Question: I have a column graph chart in SSRS 2008 R2 and now I want to display the values as a percent. Currently it just displays the sum totals. My dataset looks like:
'''
people_count facility met_reqs
12 Chattanooga, TN 0
9 Clarksville, TN 0
6 Columbia, TN 0
51 Chattanooga, TN 1
22 Clarksville, TN 1
28 Columbia, TN 1
'''
As you can see, each city has two rows: the first row is the count of persons who did not meet requirements and the second row is for each city which did meet reqs.
'''
Where my last query is:
select
count(distinct people_id) as people_count,
facility,
case when total_los/total_visits *3/7 >= 1 then 1 else 0 end met_reqs
from #final
group by facility, case when total_los/total_visits *3/7 >= 1 then 1 else 0 end
'''
Currently I have this chart to display the sum of people_count for Chart Values, Category Group = facility, and Series Group = met_reqs.
This looks like:

But now for the Y-axis I want this to instead display percentage of persons/facility who met the requirements. How can I do this? So the Y-axis should instead have a range of 0-100%.
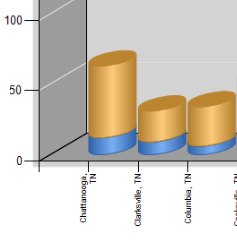
Answer: Have you considered a chart?

If you change your existing setup this seems to achieve your requirements:

If this isn't what you're after, can you please update your questions with some more details?
OK, to meet the specific requirement of displaying % Meeting Requirements only. With the same Dataset, use a Chart type of (i.e. the first option) and remove the :

Change the expression to:
'''
=Sum(IIf(Fields!met_reqs.Value = 1, Fields!people_count.Value, Nothing))
/ Sum(Fields!people_count.Value)
'''
i.e. getting the % of total 'people_count' where 'met_reqs' = compared to the total 'people_count' in each group.
For the sake of completeness I changed the number formatting on the Y axis to be percentage.
This looks OK to me:

Hopefully this help get a bit closer to the goal.